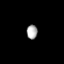
Tissue: lung
Cell type: Epithelial cells
Senescence score: 0.132
Nuclear area (px): 152
Mean DAPI intensity: 169.625